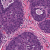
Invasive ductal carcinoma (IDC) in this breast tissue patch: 0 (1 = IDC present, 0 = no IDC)